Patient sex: M
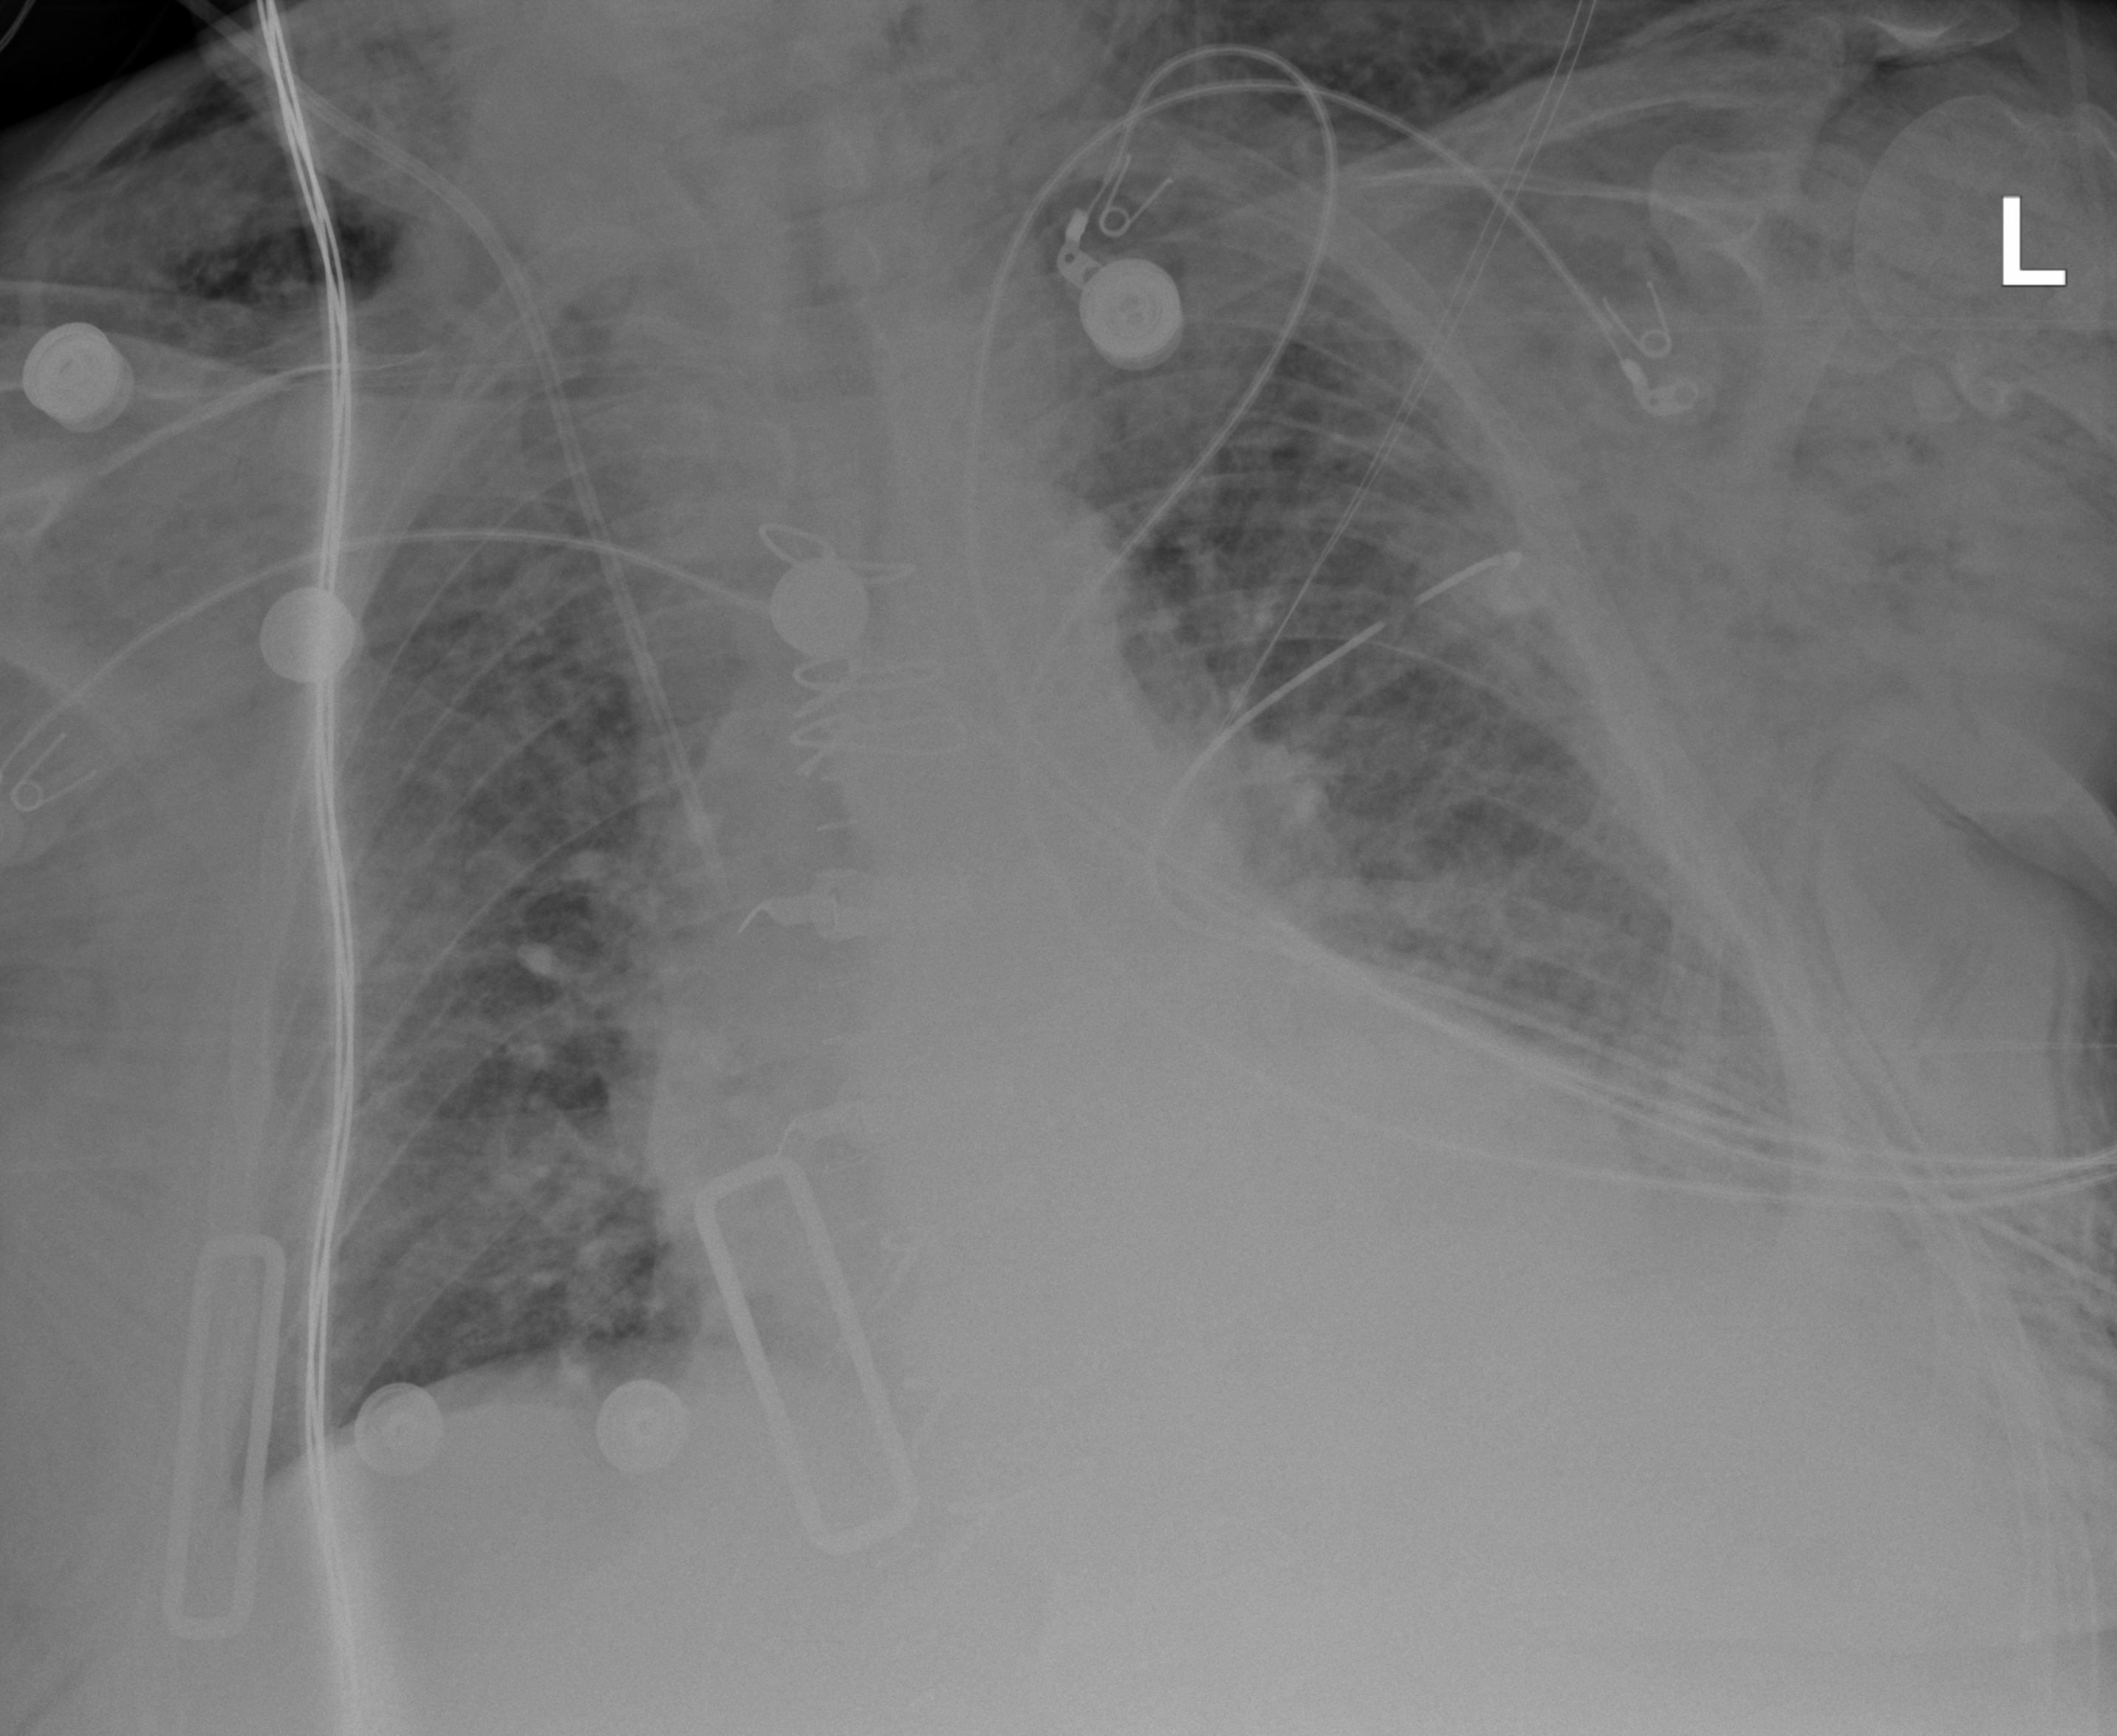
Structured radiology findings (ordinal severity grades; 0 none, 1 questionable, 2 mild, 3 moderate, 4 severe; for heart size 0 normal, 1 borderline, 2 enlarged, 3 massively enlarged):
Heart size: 2
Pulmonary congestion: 2
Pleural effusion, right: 1
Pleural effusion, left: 2
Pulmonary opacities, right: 2
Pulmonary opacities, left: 2
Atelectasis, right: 2
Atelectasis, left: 2